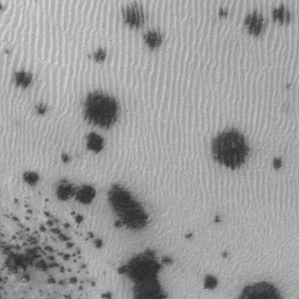
Label: frost